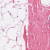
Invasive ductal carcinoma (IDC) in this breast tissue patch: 0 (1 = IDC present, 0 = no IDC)